Aerial crown-view tile of a tropical tree (Barro Colorado Island, Panama), acquired 20250616:
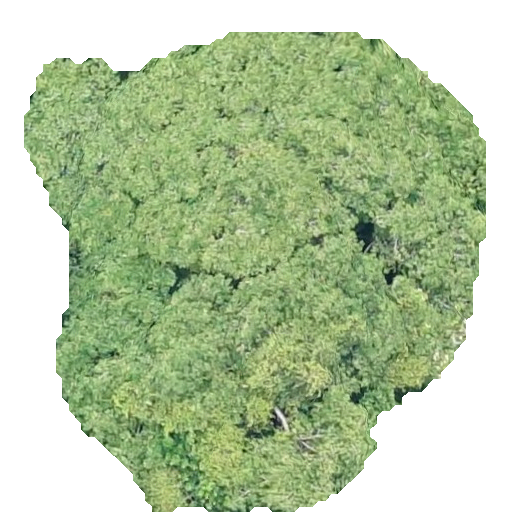
Species: Virola surinamensis
GBIF accepted scientific name: Virola surinamensis
Crown area: 249.673 m²